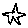
Label: star